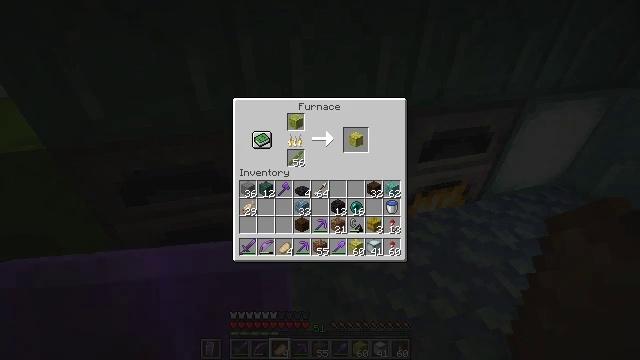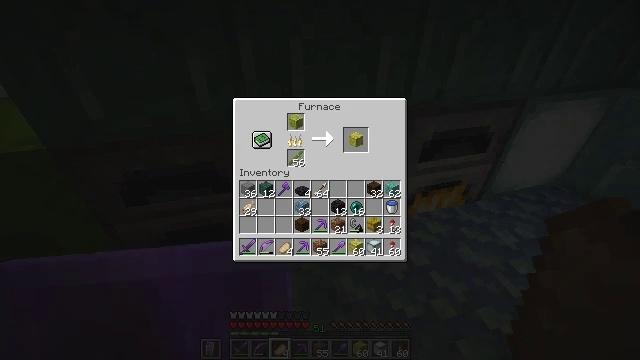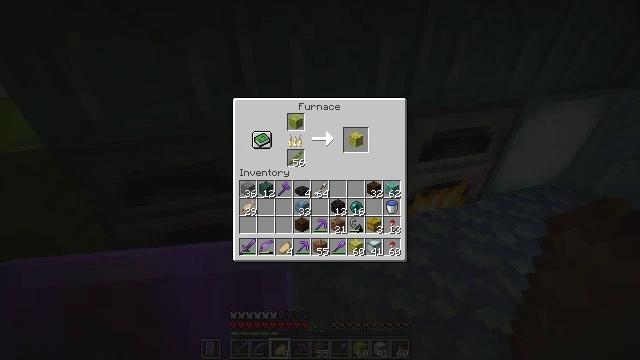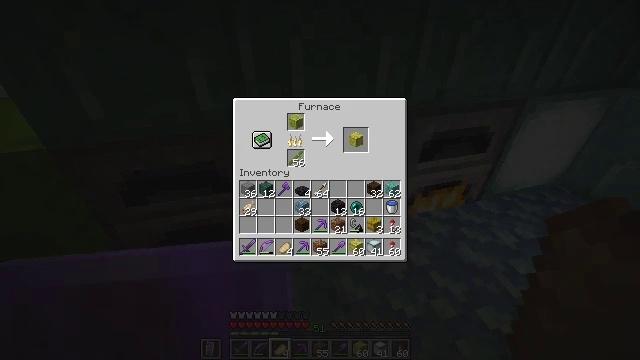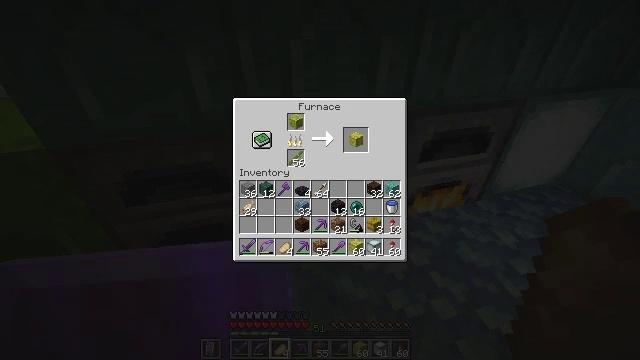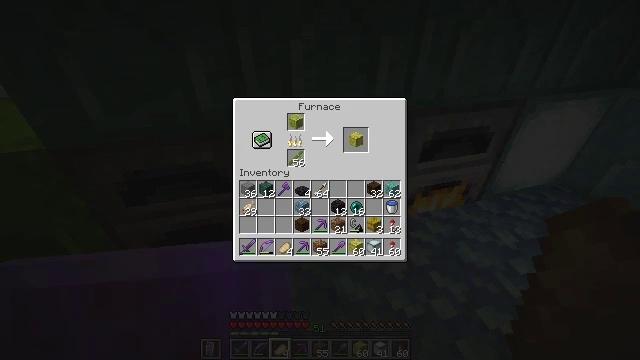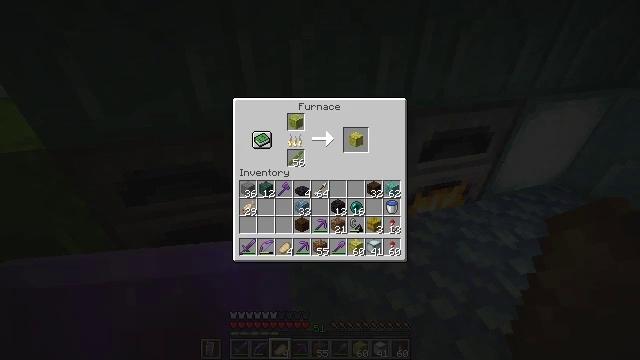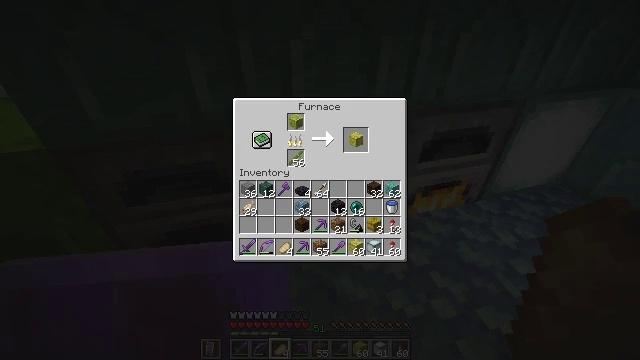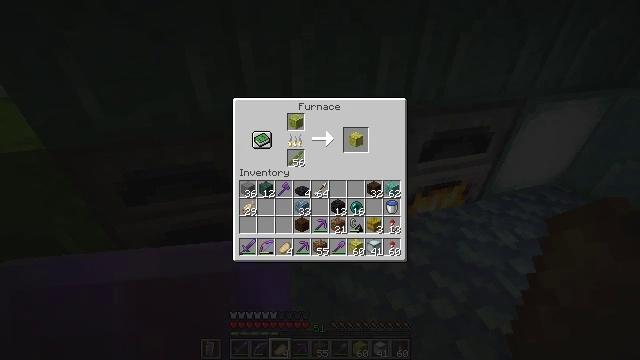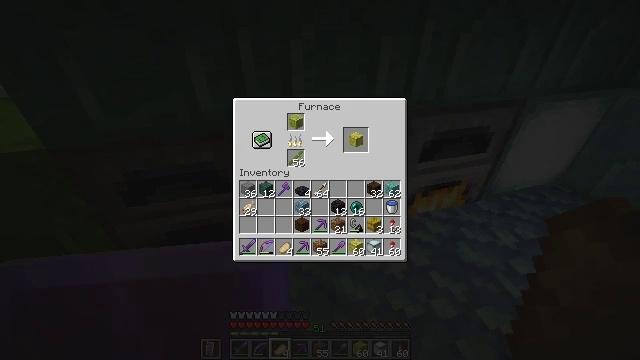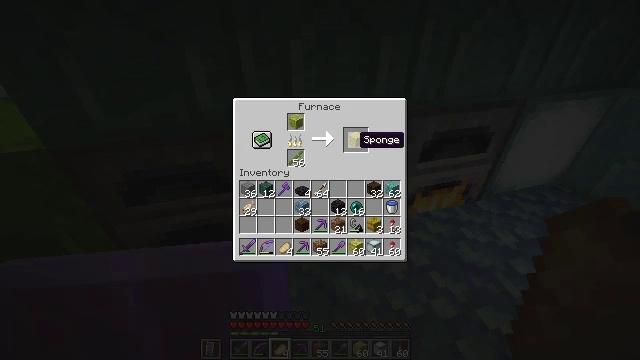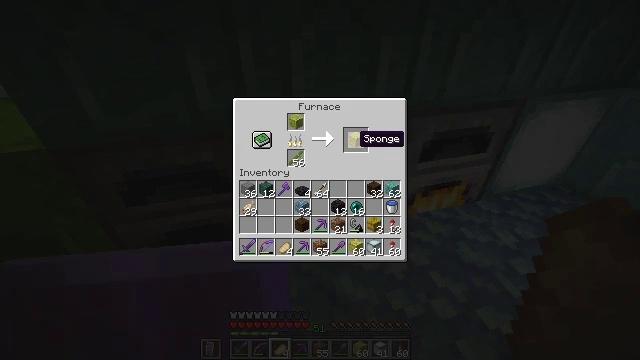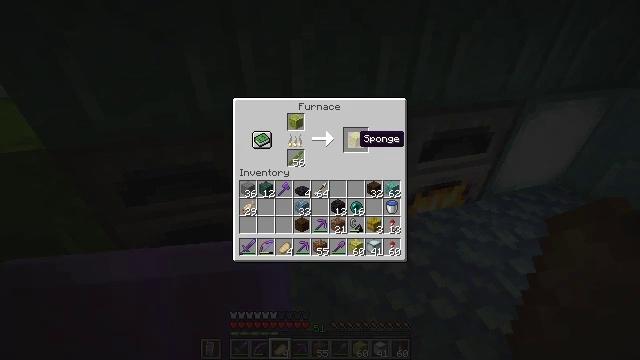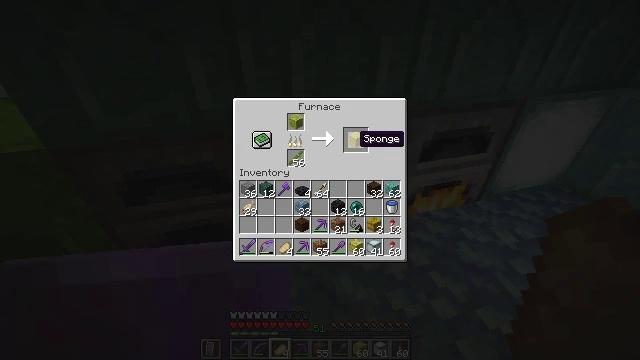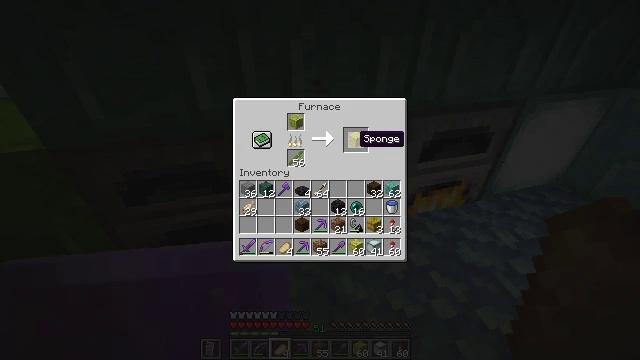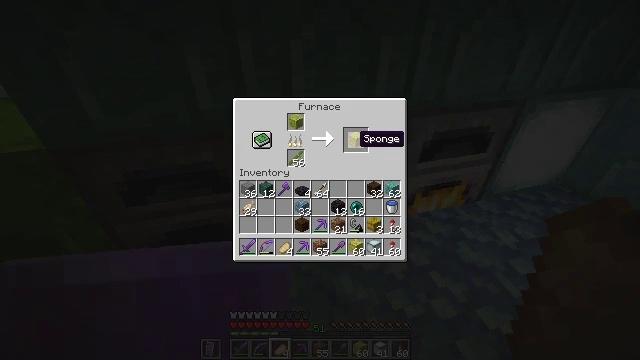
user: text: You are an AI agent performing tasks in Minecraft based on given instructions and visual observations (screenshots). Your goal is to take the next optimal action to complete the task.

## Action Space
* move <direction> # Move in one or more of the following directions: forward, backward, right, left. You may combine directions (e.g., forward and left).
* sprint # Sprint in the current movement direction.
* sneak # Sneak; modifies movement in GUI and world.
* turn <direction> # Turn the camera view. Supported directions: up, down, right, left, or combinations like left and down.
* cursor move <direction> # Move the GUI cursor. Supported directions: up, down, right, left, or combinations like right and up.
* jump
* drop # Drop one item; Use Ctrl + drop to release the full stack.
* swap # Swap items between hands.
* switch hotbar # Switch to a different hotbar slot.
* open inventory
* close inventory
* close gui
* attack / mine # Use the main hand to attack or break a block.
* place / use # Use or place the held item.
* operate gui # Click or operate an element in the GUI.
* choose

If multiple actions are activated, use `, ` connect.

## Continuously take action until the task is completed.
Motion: motion action
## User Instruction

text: craft item sponge
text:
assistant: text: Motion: no_op
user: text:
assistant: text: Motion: no_op
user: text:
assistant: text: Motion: no_op
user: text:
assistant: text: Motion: turn right
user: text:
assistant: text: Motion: turn right
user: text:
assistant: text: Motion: no_op
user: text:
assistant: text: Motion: no_op
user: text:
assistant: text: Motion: no_op
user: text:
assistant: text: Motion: no_op
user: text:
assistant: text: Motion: no_op
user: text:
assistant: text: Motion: no_op
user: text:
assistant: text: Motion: no_op
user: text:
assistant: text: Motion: no_op
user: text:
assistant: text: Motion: no_op
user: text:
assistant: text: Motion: no_op
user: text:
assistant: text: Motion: no_op
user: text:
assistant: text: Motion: no_op
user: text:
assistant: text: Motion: no_op
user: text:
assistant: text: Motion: no_op
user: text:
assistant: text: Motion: no_op
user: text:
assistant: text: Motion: no_op
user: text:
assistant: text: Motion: no_op
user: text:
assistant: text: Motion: no_op
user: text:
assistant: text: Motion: sneak
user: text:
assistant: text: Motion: sneak
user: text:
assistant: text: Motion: sneak
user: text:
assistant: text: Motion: sneak, attack / mine
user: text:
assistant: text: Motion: sneak, attack / mine
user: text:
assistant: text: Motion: sneak, attack / mine
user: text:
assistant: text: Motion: sneak